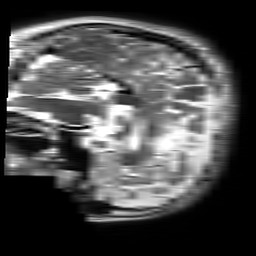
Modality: T2w
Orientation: sagittal
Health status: ill
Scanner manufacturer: siemens
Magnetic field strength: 3 T
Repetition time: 5.16 s
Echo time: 0.089 s